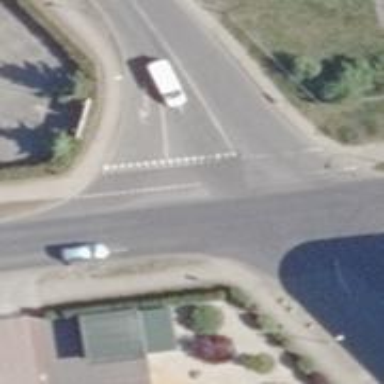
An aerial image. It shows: Road with "give way" sign.